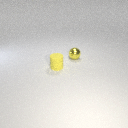
small yellow rubber cylinder to the left of small yellow metal sphere